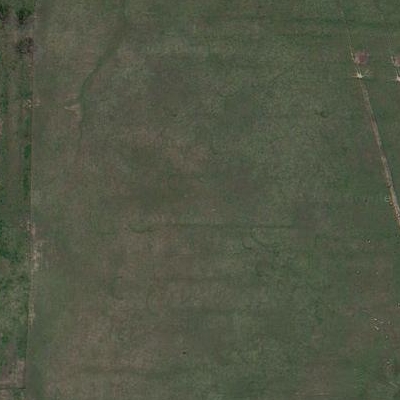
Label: aGrass